九年级 · 组合几何学
如图, $A B$ 为 $\odot O$ 的直径, 点 $C$ 在 $\odot O$ 上, 延长 $B C$ 至点 $D$, 使 $D C=C B$, 延长 $D A$与 $\odot O$ 的另一个交点为 $E$, 连结 $A C, C E$.

(1) 求证: $\angle B=\angle D$;

（2）若 $A B=4, B C-A C=2$, 求 $C E$ 的长.

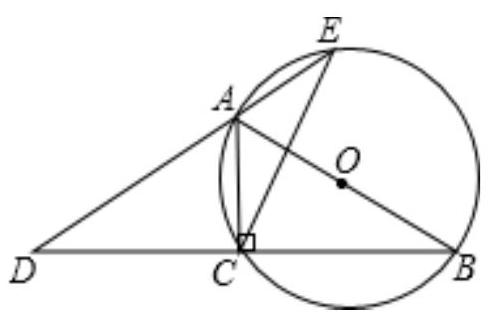
答案:  （1）见解析 (2) $1+\sqrt{7}$

解析: (1)由 $A B$ 为 $\odot O$ 的直径, 易证得 $A C \perp B D$, 又由 $D C=C B$, 根据线段垂直平分线的性质，可证得 $A D=A B$, 即可得: $\angle B=\angle D$;

（2）首先设 $B C=x$, 则 $A C=x-2$, 由在 Rt $\triangle A B C$ 中, $\mathrm{AC}^{2}+\mathrm{BC}^{2}=\mathrm{AB}^{2}$, 可得方程:

$(x-2)^{2}+x^{2}=4^{2}$, 解此方程即可求得 $C B$ 的长, 继而求得 $C E$ 的长.

【详解】解：（1）证明： $\because A B$ 为 $\odot O$ 的直径,

$\therefore \angle A C B=90^{\circ}$

$\therefore A C \perp B C$

$\because D C=C B$

$\therefore A D=A B$

$\therefore \angle B=\angle D$

(2) 设 $B C=x$, 则 $A C=x-2$,

在 Rt $\triangle A B C$ 中, $A C^{2}+B C^{2}=A B^{2}$,

$\therefore(x-2)^{2}+x^{2}=4^{2}$, 解得: $x_{1}=1+\sqrt{7}, x_{2}=1-\sqrt{7}$ (舍去).

$\because \angle B=\angle E, \quad \angle B=\angle D$,

$\therefore \angle D=\angle E$

$\therefore C D=C E$

$\because C D=C B$,

$\therefore C E=C B=1+\sqrt{7}$.